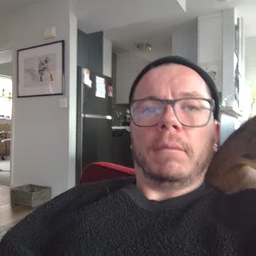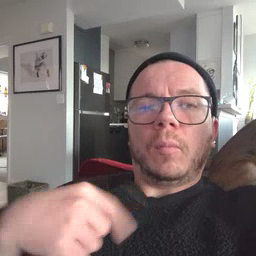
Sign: weus